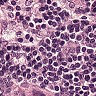
Metastatic tissue present: no